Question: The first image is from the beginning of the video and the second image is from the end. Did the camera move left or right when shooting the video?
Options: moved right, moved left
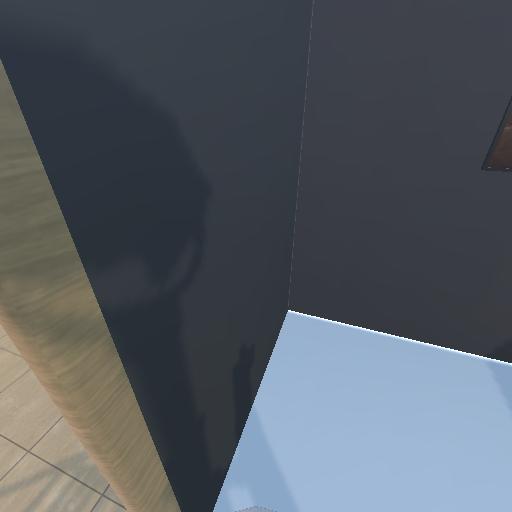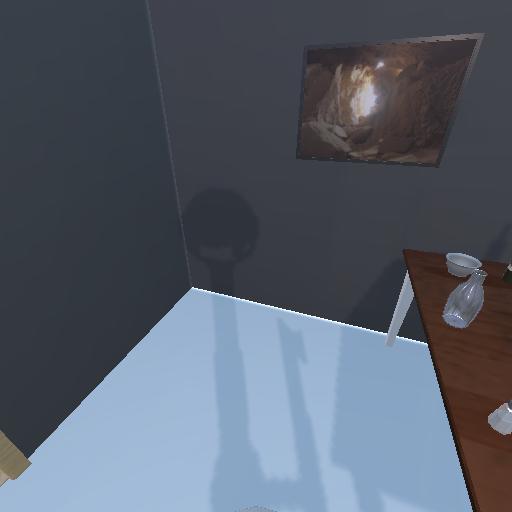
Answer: moved right